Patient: sex M, age 71
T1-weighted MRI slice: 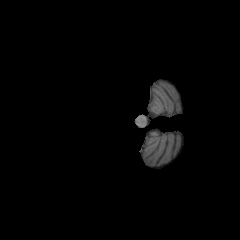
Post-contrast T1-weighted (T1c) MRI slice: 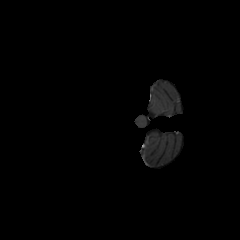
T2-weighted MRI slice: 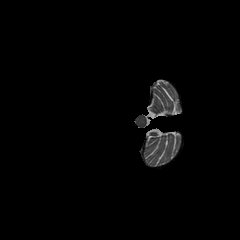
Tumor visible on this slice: no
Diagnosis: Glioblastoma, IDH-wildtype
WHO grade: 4